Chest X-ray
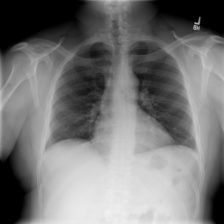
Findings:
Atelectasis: negative
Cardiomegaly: negative
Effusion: negative
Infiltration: negative
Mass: negative
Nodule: negative
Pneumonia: negative
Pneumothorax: negative
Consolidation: negative
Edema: negative
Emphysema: negative
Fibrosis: negative
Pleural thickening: negative
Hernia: negative